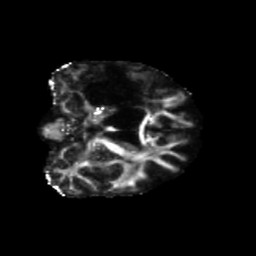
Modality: FA
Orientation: coronal
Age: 66
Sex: female
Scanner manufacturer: siemens
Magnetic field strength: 3 T
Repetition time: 5.47 s
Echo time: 0.0854 s